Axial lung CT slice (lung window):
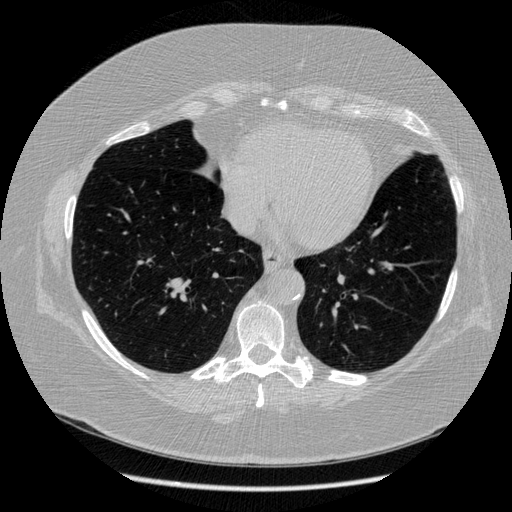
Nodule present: no